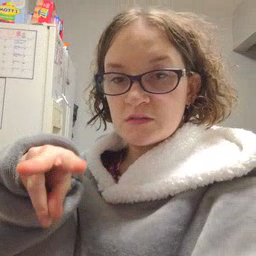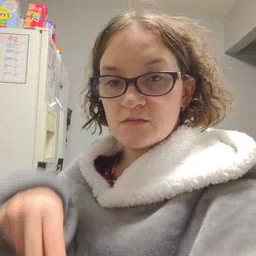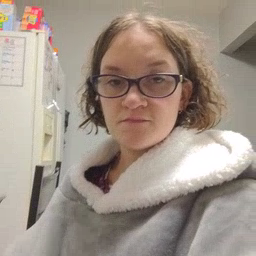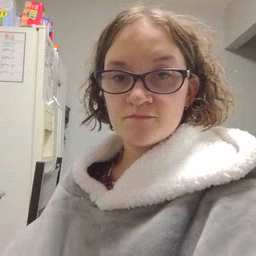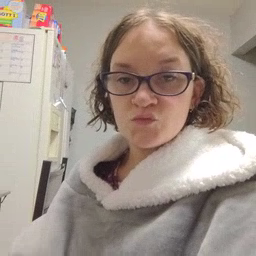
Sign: read